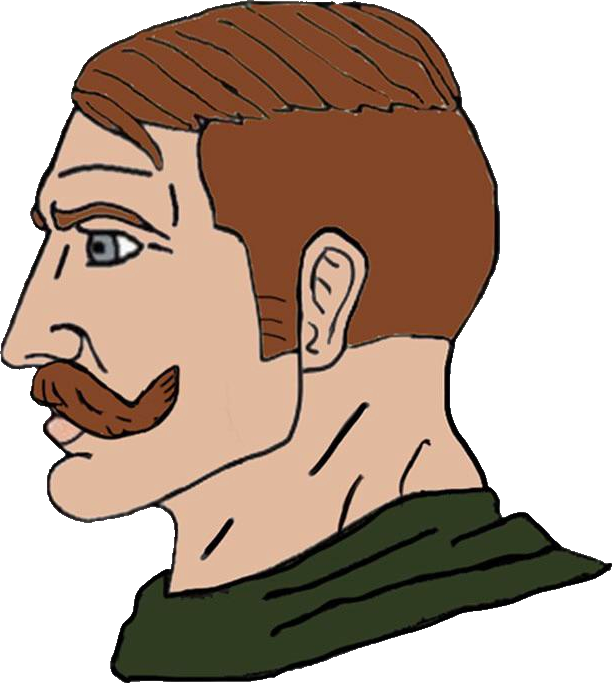
Label: 4_Yes_Chad